Question: The code below works when I don't serve the images via the httphandler but just add the image URL directly in the HTML.
When I load images via the httphandler, the basic image in the control is shown correctly, but then when I click that image to load the larger image in a lightbox, I see scrambled code (wierd characters) see this image:

so I'm assuming Fancybox needs a direct URL to an image to fill the lightbox with, but I'm not sure.
How can I make sure that when the user clicks the hyperlink, fancybox shows the larger image which is served by pichandler.ashx?
'''
<script type="text/javascript" language="javascript">
$(document).ready(function () {
$(".fancylink").click(function () {
var cuRRent = $("a.advance-link img").attr("src");
cuRRent = cuRRent.replace('largethumbs/', '');
$.fancybox({
'href': cuRRent,
// other API options etc
'overlayColor': '#000',
'opacity': true,
'transitionIn': 'elastic',
'transitionOut': 'none'
}); //fancybox
}); //click
$("a.freemediaimage").fancybox({
'transitionIn': 'elastic',
'overlayColor': '#000',
'opacity': true,
'transitionOut': 'elastic',
'speedIn': 600,
'speedOut': 200,
'overlayShow': true
});
}); // ready
</script>
<asp:HyperLink ID="hlMediaImage" CssClass="freemediaimage" runat="server">
<asp:Image ID="MediaImage" runat="server" />
</asp:HyperLink>
'''
'''
hlMediaImage.NavigateUrl = "~/pichandler.ashx?i=2&t=freemediadetails&s=2"
MediaImage.ImageUrl = "~/pichandler.ashx?i=2&t=freemediadetails&s=1"
'''
'''
Public Sub ProcessRequest(ByVal context As HttpContext) Implements IHttpHandler.ProcessRequest
Dim data As Byte()
Dim i As Integer = CInt(context.Request.QueryString("i"))
Dim type As String = context.Request.QueryString("t")
Dim fName As String = String.Empty
If i = 0 Then
data = My.Computer.FileSystem.ReadAllBytes(context.Server.MapPath(String.Format("~/images/noimage_{0}.jpg", Threading.Thread.CurrentThread.CurrentCulture.TwoLetterISOLanguageName)))
Else
Select Case type
Case "freemedia"
Using w As New generaltablesTableAdapters.freemediaTableAdapter
fName = w.GetDataById(i)(0).medialink.ToString
End Using
If fName = "" Or fName.Contains("soundcloud.com") Or fName.Contains("youtube.com") Then
data = My.Computer.FileSystem.ReadAllBytes(context.Server.MapPath(String.Format("~/images/noimage_{0}.jpg", Threading.Thread.CurrentThread.CurrentCulture.TwoLetterISOLanguageName)))
Else
data = My.Computer.FileSystem.ReadAllBytes(context.Server.MapPath("~/images/freemedia/thumbs/" & fName))
End If
Case "freemediadetails"
Dim searchquery As New StringBuilder
searchquery.Append(ConfigurationManager.AppSettings("freemedia_solrUrl"))
searchquery.Append("select/?indent=on&facet=true")
searchquery.Append("&fq=id:""" + i.ToString + """")
searchquery.Append("&fl=id,medialink,copyrighttext&q=*:*")
searchquery.Append("&facet.mincount=1") 'dont show facets which have no value
searchquery.Append(searchquery.ToString)
Dim req As HttpWebRequest
Dim Resp As HttpWebResponse
Dim reader As StreamReader
Dim responseString As String
Dim XPath As String = "response/result"
req = HttpWebRequest.Create(searchquery.ToString)
Resp = req.GetResponse()
reader = New StreamReader(Resp.GetResponseStream)
responseString = reader.ReadToEnd()
Dim objXML As New XmlDocument
objXML.LoadXml(responseString)
XPath = "response/result"
Dim root As XmlNode = objXML.DocumentElement
Dim nodeList As XmlNodeList = root.SelectNodes("descendant::doc")
fName = nodeList(0).SelectSingleNode("str[@name=""medialink""]").InnerText
Dim watermarkText As String = nodeList(0).SelectSingleNode("str[@name=""copyrighttext""]").InnerText
Dim size As String = context.Request.QueryString("s")
' Create image directly from the path
dim fpath as string
If size = "1" Then
fpath = "~/images/freemedia/largethumbs/"
ElseIf size = "2" Then
fpath = "~/images/freemedia/"
End If
Dim image = Drawing.Image.FromFile(context.Server.MapPath(fpath & fName))
Dim font As New Font("Tahoma", 16, FontStyle.Regular, GraphicsUnit.Pixel)
'Adds a transparent watermark
Dim color As Color = color.White
Dim brush As New SolidBrush(color)
Dim gr As Graphics = Graphics.FromImage(image)
' Measure the watermark text so we can offset it's width and height
Dim watermarkSize = gr.MeasureString(watermarkText, font)
' Create the point where the watermark text should be printed
Dim point As New Point(image.Width - watermarkSize.Width, image.Height - watermarkSize.Height)
gr.DrawString(watermarkText, font, brush, point)
gr.Dispose()
image.Save(context.Response.OutputStream, ImageFormat.Jpeg)
Case Else 'its a general object
Using w As New genobjectsTableAdapters.genobjects_photosTableAdapter
fName = w.GetPhotoById(i)(0).locpath.ToString
End Using
data = My.Computer.FileSystem.ReadAllBytes(context.Server.MapPath("~/images/objphotos/thumbs/" & fName))
End Select
End If
context.Response.ContentType = "image/jpeg"
If type <> "freemediadetails" Then
context.Response.BinaryWrite(data)
End If
End Sub
'''
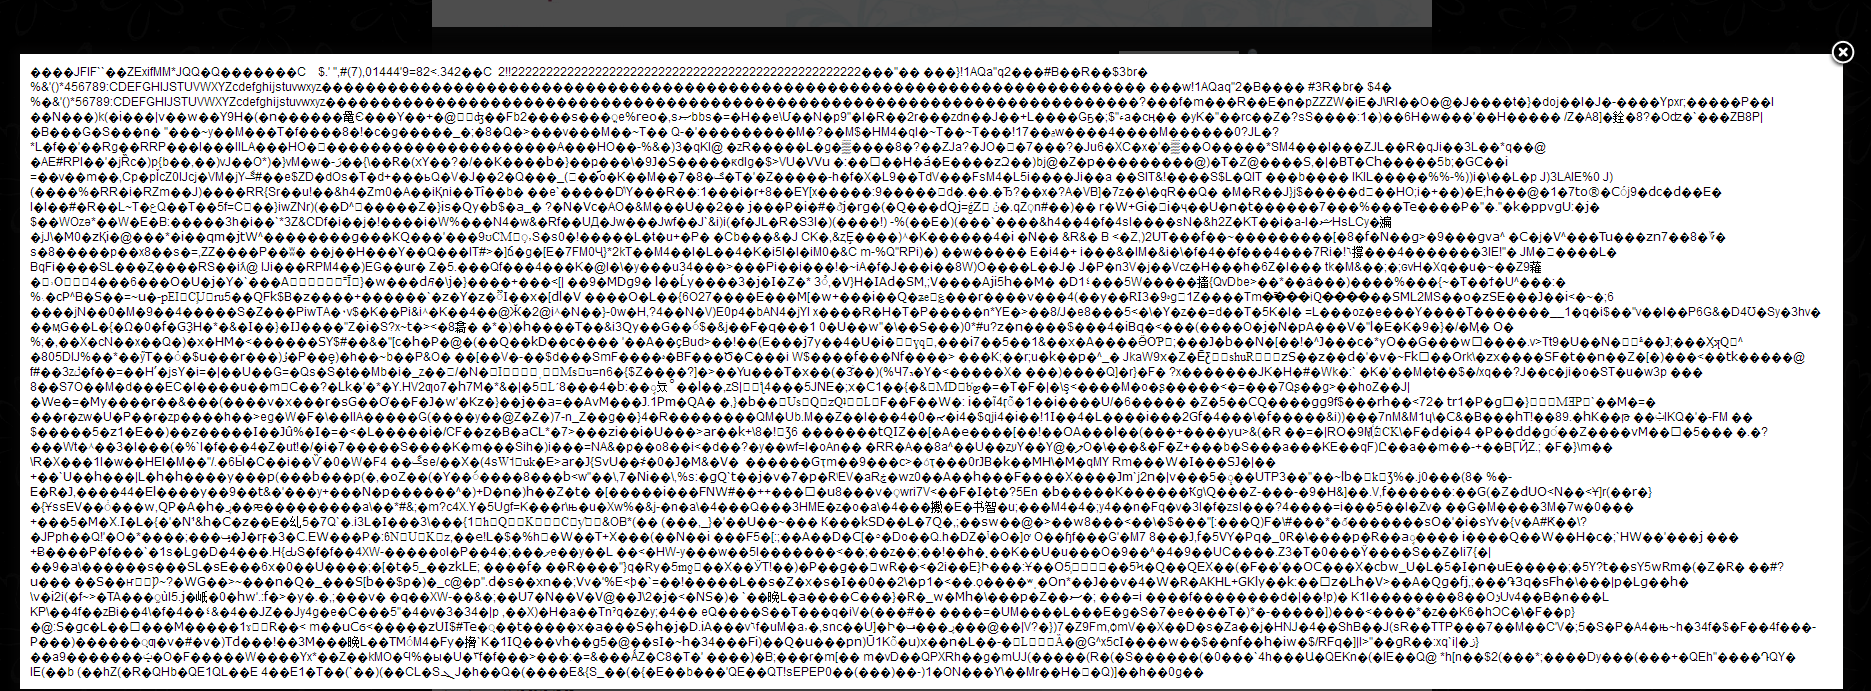
Answer: I assume you are using fancybox v1.3.4 because the API options in your code, aren't you?
If you are linking to an image this way :
'''
/pichandler.ashx?i=2&t=freemediadetails&s=2
'''
... your link 'href' doesn't have any image extension (jpg, png, gif). Because of that, fancybox doesn't know what 'type' of content to handle. You need to force the 'type' of content to 'image' within your fancybox custom script. That is documented here <URL>, No. 6
Then you could do :
'''
$("a.freemediaimage").fancybox({
// other API options
"type": "image"
});
'''